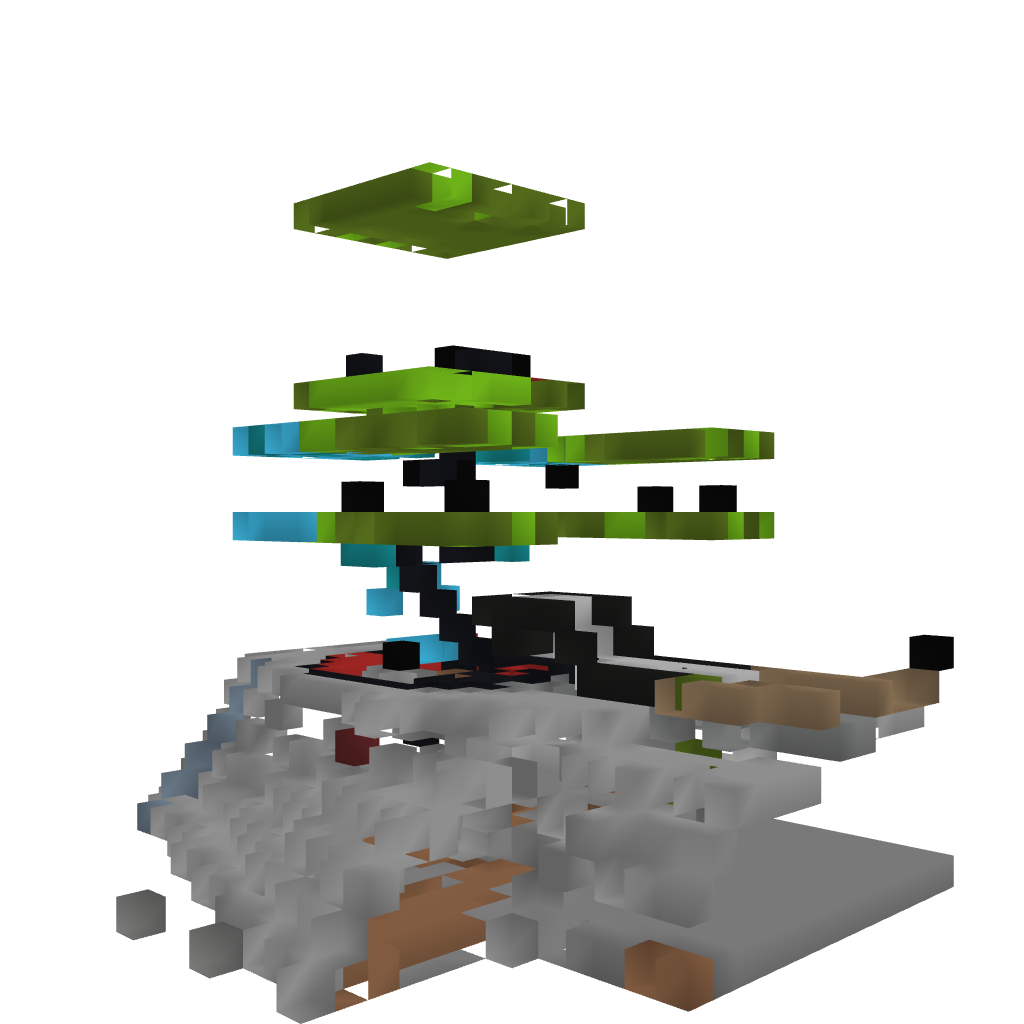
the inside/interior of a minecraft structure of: Small zombie pixelart